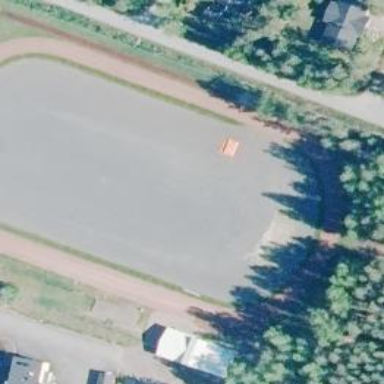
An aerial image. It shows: Athletic track located in leisure land area.